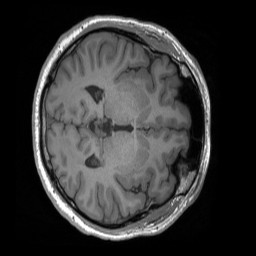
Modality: T1w
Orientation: axial
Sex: male
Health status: ill
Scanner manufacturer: siemens
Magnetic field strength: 3 T
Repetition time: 1.66 s
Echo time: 0.00254 s